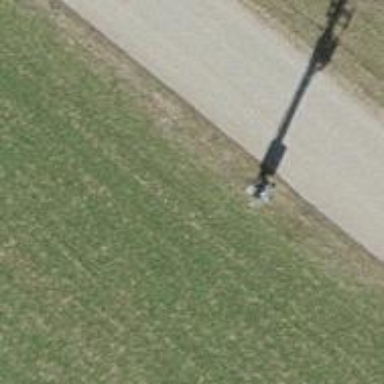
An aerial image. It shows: Distribution transformer attached to power pole.